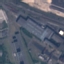
Land use / land cover class: Industrial